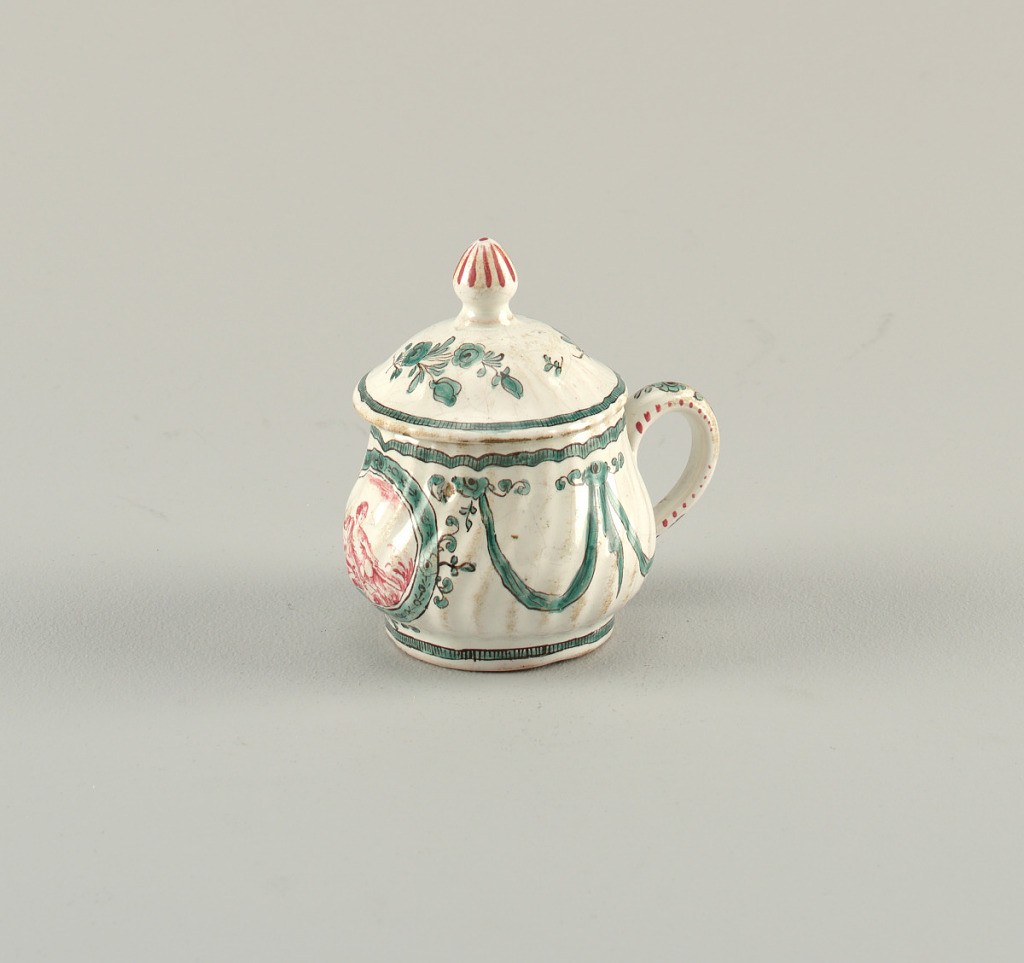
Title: Custard cup and cover
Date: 1750–1775
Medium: Tin-glazed earthenware
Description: A custard pot with one handle; molded spirals on body. A lid, also with spirals, and a tall finial. Hand-painted enamel decoration showing green florals and swags, and an oval cartouche was a pink monochrome scene of a cherub.